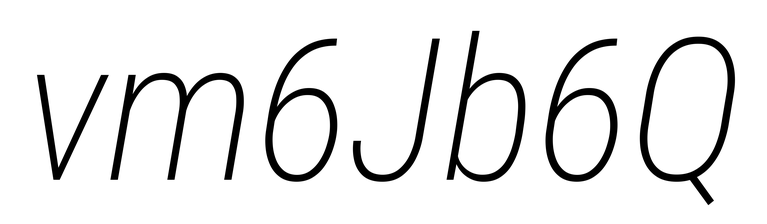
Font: Roboto-Italic_Condensed_ExtraLight_Italic